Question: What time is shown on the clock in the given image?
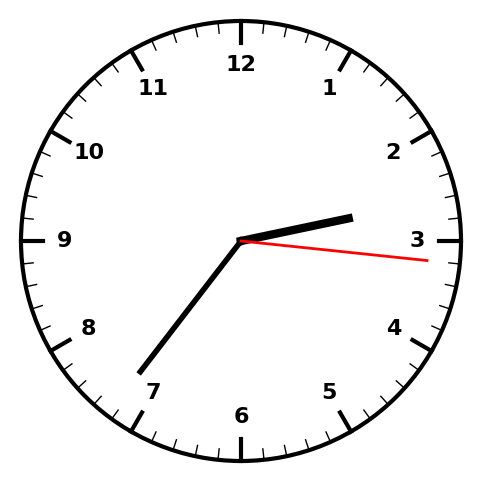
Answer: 02:36:16